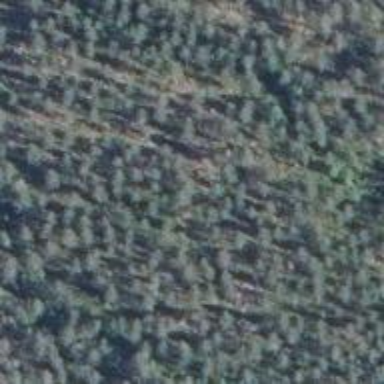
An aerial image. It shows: Woodland with needle-leaved trees.